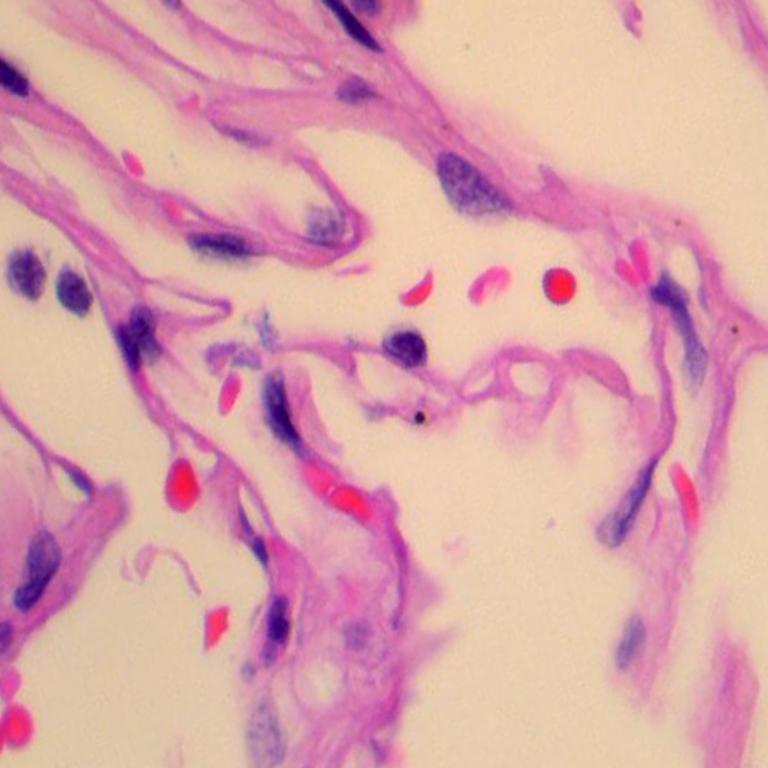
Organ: lung
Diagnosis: benign